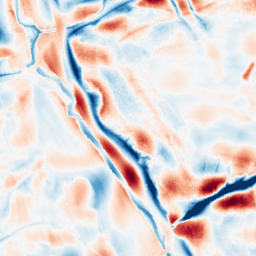
Category: wavelet
Decomposition family: wavelet_biorthogonal
Decomposition parameters: wavelet: bior3.5
level: 5
Upsampling method: sinc_hamming
Upsampling parameters: scale: 2
kernel_size: 8
Upsampling scale: 2